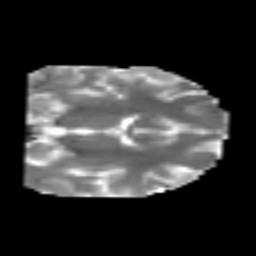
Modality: MD
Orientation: coronal
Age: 25
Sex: male
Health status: healthy